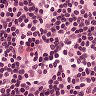
Metastatic tissue present: no